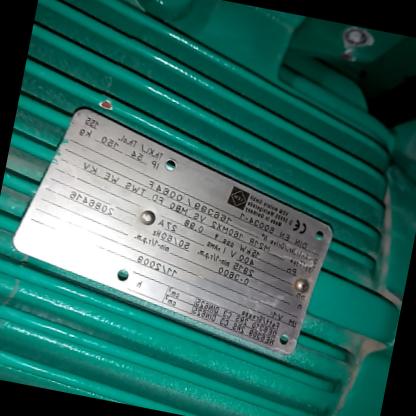
Klasa: tabliczka-znamionowa